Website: crate-barrel
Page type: customer-info-address
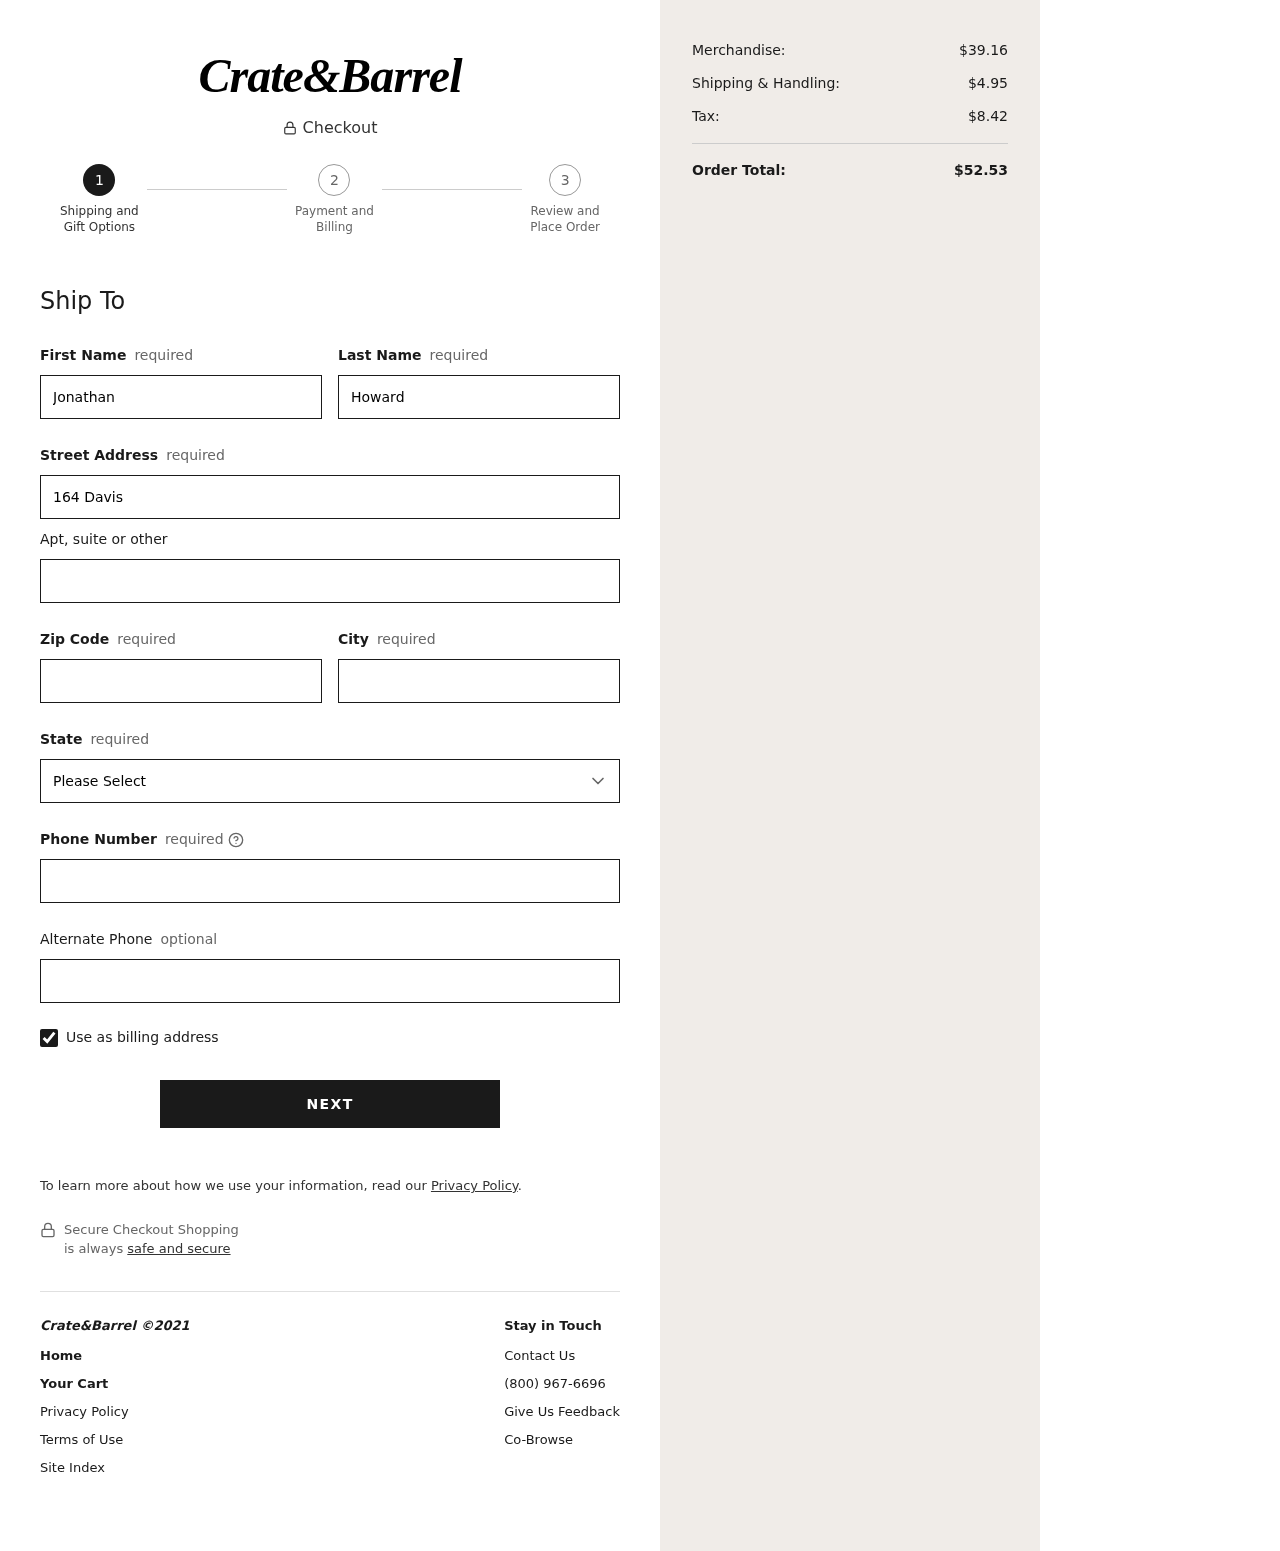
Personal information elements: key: PII_STATE
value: New Hampshire
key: PII_FIRSTNAME
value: Jonathan
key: PII_LASTNAME
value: Howard
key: PII_STREET
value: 164 Davis Centers Suite 125
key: PII_STREET2
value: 130 Marcus Trace
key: PII_POSTCODE
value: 73384
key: PII_CITY
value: West Connie
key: PII_PHONE
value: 4742650324
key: PII_PHONE_ALT
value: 9394735400
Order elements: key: ORDER_SUBTOTAL
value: $39.16
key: ORDER_SHIPPING_COST
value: $4.95
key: ORDER_TAX
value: $8.42
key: ORDER_TOTAL
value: $52.53